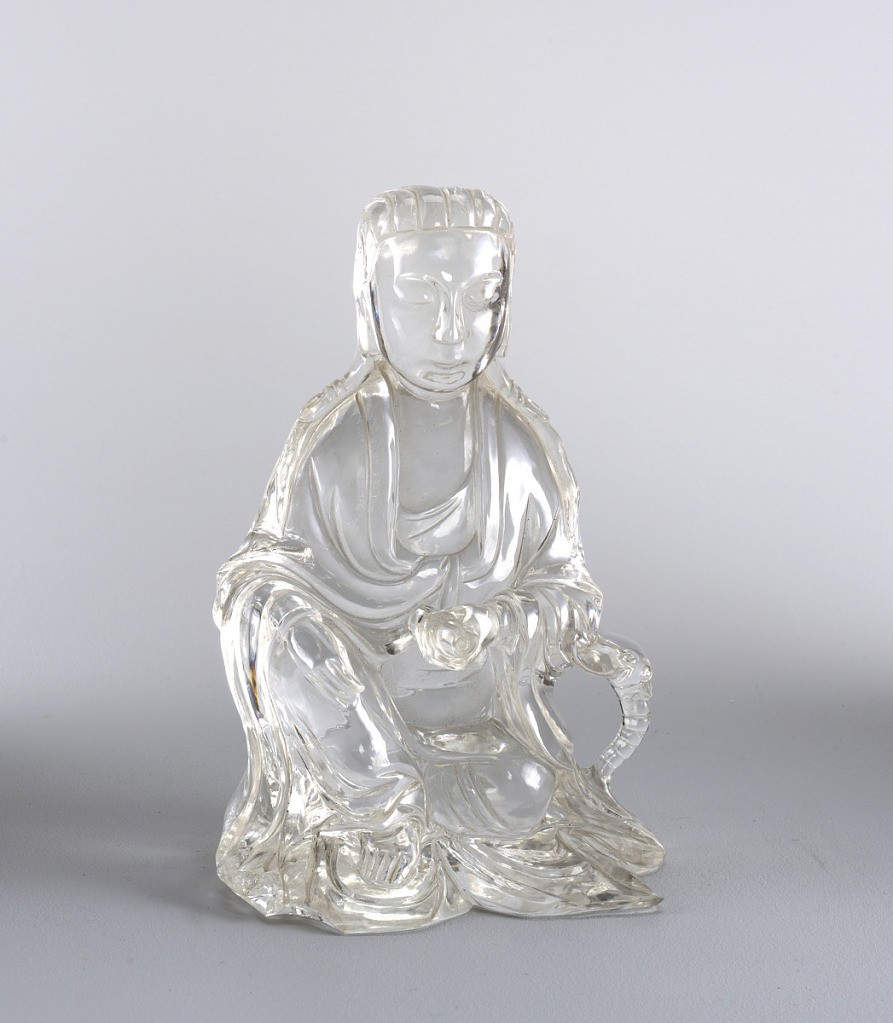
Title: Seated Guanyin (?)
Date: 19th century
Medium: rock crystal, carved
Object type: devotional sculpture
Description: Seated 'Guanyin' ('Kuan-yin' - Goddess of Mercy), right hand rests on raised knee, left hand holds scroll while elbow rests on animal-head arm rest; figure wears braided hair and is shown with eyes lowered.